Question: I have built the following Gridview (Employees and their weekly target):

I have a submit button at the bottom which will take all the data from the Gridview using jQuery and push it into my database.
At the moment, I cannot even retrieve the textbox values though, i have the following code:
'''
$(document).ready(function () {
$("#btnSubmit").click(function () {
$("#GridView1 td").each(function () {
var value = $(this).text();
alert(value);
});
});
});
'''
This Selects all the "Table Data" cells... It is selecting the names perfectly, but as soon as it gets to a textbox, it doesnt get the value I type in, it just alerts nothing.
I have tried the following too, each with different, but not the desired results:
'''
.html
.val
.innerHTML
'''
Would anyone be able to point out where I am going wrong please? please let me know if you need anymore info...
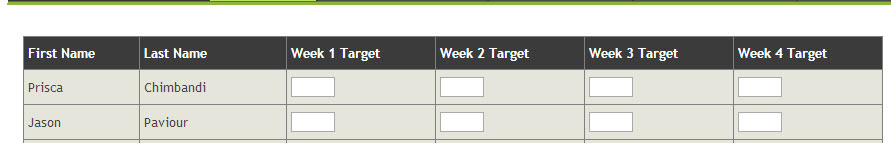
Answer: You have to check if the control exists in the table cells or not
Give this a try
'''
var value = $(this).find('input').length > 0 ? $(this).find('input').val() : $(this).text();
'''
Hope this will work!